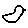
Label: bird